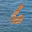
Label: 6